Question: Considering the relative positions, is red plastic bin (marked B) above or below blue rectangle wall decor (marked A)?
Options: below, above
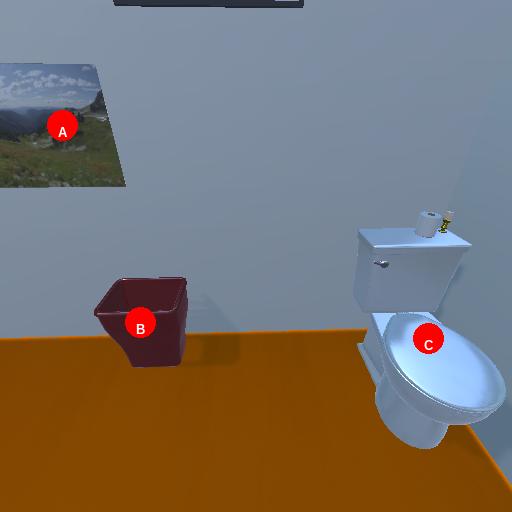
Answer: below